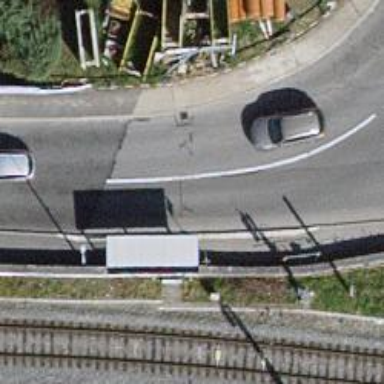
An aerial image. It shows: Bus stop with platform for public transport.